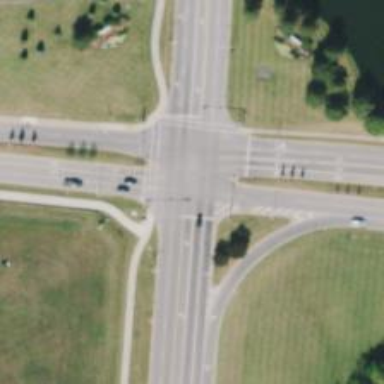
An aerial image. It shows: Crossing where both the road and footway have line markings.